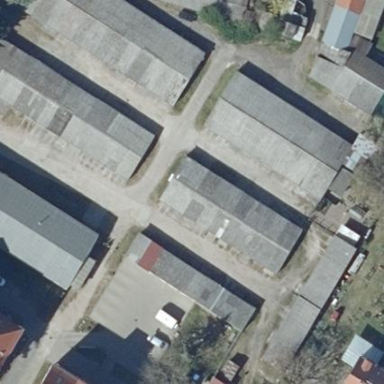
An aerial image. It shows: Group of garages.